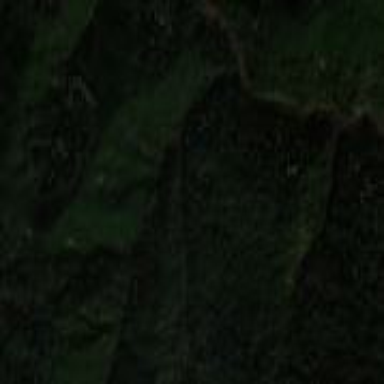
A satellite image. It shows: Forest area.